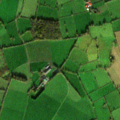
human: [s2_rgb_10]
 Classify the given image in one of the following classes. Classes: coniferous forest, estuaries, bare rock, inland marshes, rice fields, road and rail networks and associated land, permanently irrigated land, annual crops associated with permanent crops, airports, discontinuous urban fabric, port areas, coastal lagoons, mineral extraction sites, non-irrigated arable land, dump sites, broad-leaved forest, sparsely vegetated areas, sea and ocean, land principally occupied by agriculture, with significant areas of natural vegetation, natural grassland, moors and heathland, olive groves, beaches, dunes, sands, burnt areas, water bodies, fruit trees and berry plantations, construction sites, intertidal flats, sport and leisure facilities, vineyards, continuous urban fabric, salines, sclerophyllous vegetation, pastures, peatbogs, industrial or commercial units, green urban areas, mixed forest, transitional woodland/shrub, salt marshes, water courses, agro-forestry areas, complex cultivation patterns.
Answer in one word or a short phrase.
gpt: non-irrigated arable land, pastures